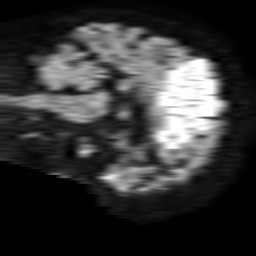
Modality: TRACE
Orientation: sagittal
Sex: female
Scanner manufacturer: philips
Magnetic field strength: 1.5 T
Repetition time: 3.4 s
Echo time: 0.06922 s